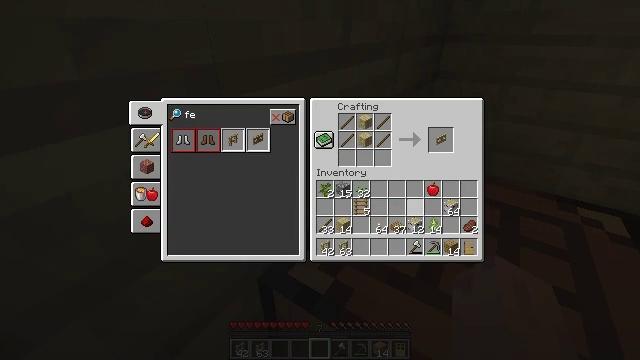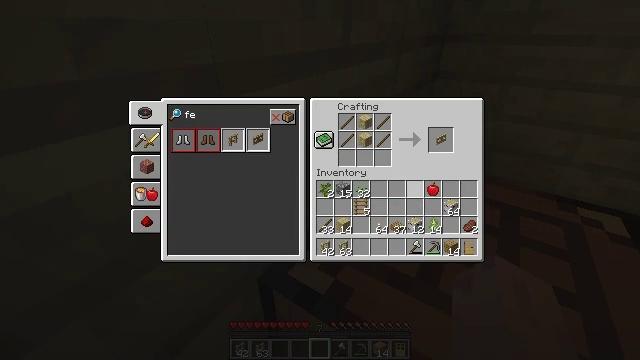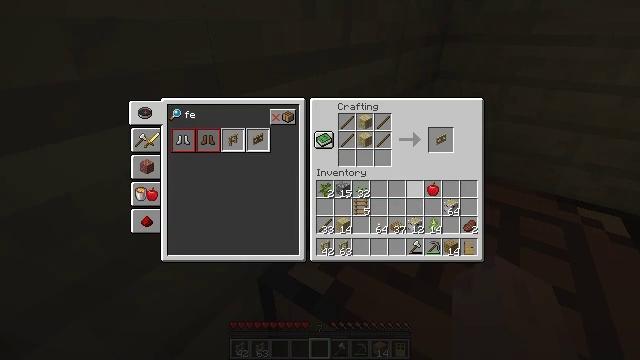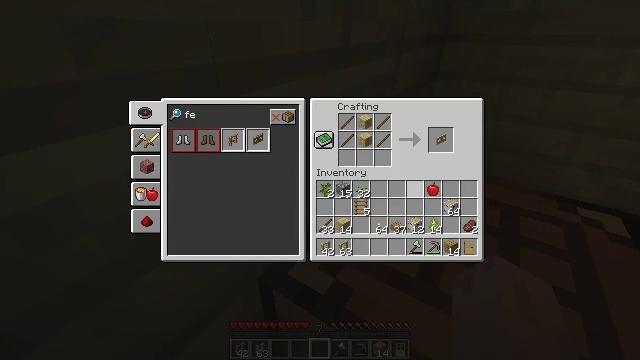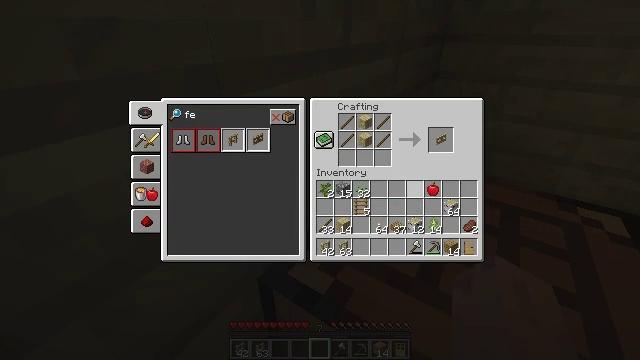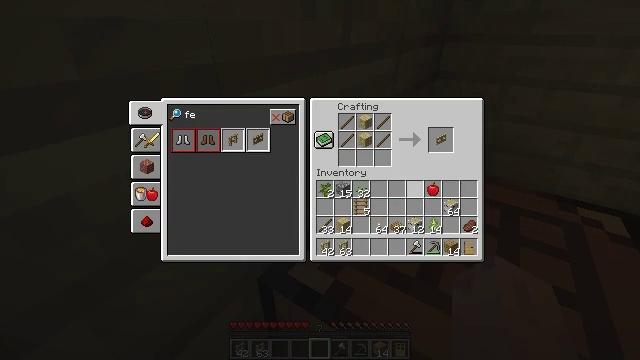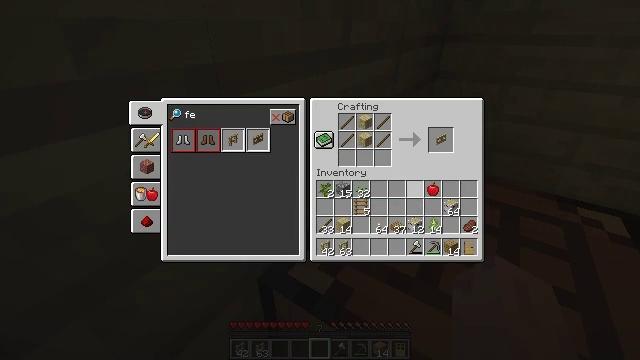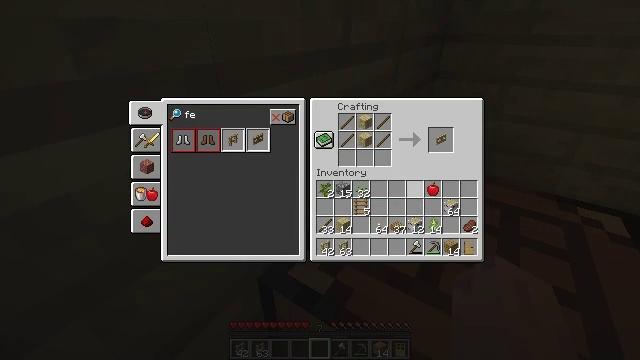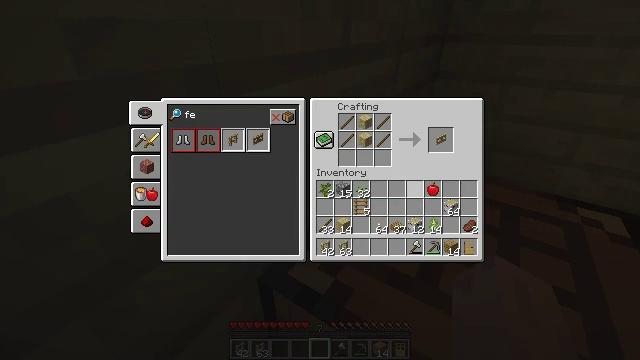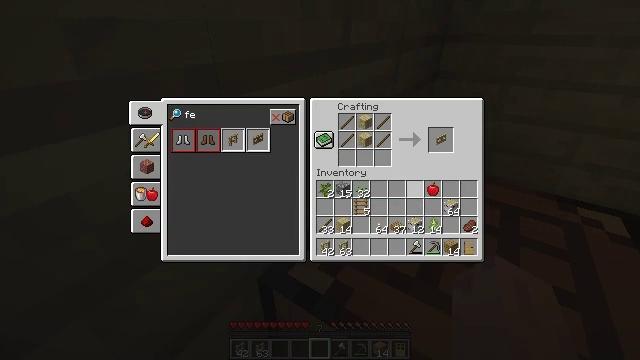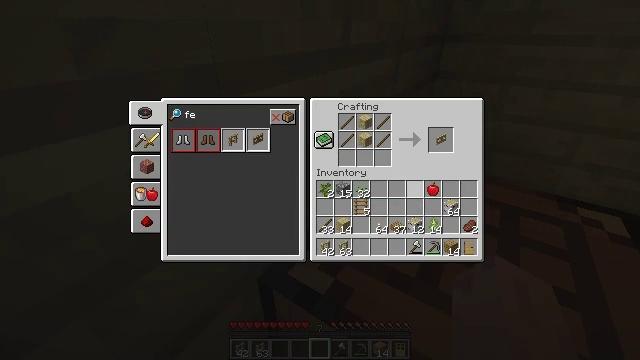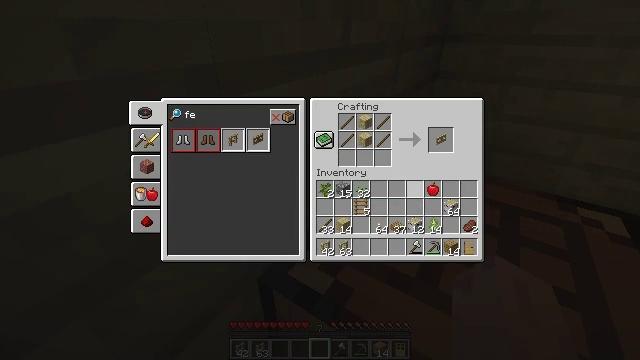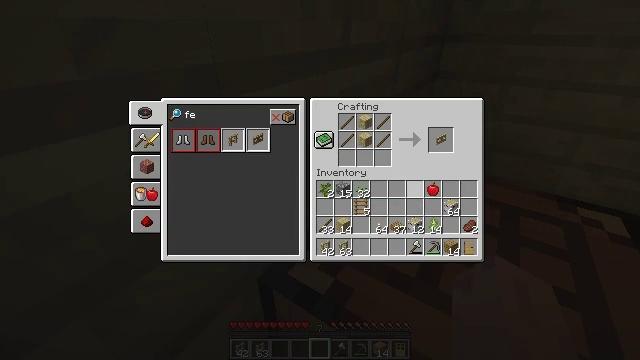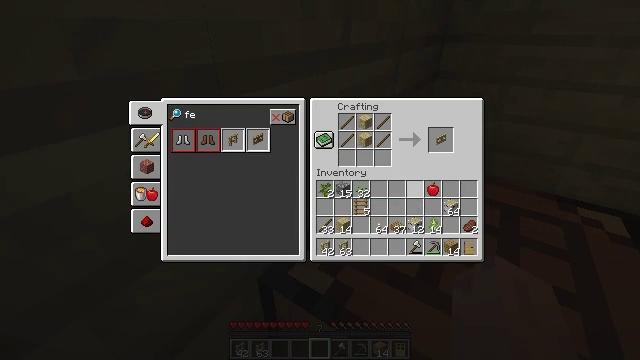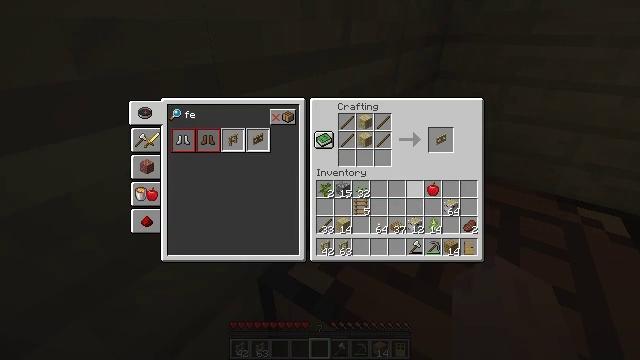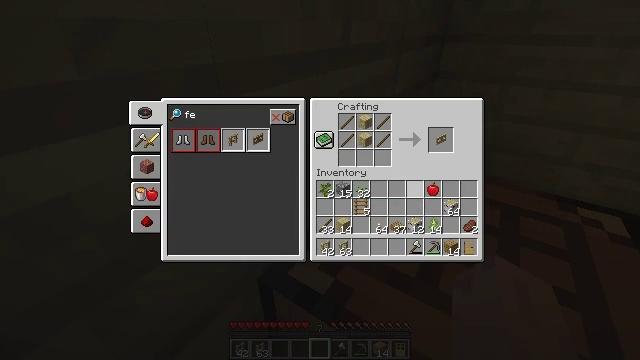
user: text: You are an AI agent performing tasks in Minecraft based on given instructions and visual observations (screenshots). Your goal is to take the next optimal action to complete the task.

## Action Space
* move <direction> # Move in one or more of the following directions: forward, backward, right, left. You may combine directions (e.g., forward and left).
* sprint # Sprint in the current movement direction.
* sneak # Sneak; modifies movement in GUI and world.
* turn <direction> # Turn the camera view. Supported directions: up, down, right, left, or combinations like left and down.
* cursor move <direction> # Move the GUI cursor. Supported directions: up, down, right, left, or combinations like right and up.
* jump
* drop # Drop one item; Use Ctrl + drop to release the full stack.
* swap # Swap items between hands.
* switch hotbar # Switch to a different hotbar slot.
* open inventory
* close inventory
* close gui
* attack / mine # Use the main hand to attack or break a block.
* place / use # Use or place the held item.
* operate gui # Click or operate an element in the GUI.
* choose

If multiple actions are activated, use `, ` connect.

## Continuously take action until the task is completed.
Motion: motion action
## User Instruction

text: Open a crafting table to make a birch fence gate.
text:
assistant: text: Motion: no_op
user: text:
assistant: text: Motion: no_op
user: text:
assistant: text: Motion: no_op
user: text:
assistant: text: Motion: no_op
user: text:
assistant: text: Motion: no_op
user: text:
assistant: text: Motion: no_op
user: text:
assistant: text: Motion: no_op
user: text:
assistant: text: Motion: no_op
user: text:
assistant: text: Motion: no_op
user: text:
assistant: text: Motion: no_op
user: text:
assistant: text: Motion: no_op
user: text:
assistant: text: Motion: no_op
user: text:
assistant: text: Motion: no_op
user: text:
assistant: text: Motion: no_op
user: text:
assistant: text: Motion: no_op
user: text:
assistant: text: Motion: no_op
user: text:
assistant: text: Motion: no_op
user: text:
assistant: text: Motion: no_op
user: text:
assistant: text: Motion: no_op
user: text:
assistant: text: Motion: no_op
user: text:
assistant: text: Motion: no_op
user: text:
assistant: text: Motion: no_op
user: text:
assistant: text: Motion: no_op
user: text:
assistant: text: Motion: no_op
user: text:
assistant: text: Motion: no_op
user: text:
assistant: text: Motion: no_op
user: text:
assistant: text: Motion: no_op
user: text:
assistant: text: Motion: no_op
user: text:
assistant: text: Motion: no_op
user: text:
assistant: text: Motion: no_op